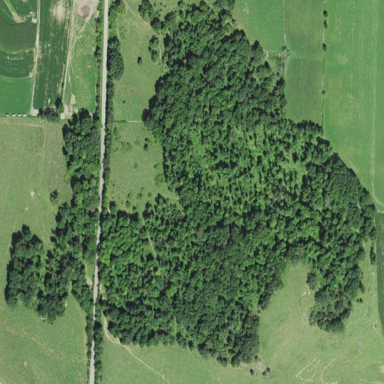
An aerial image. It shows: Serene woodland landscape.